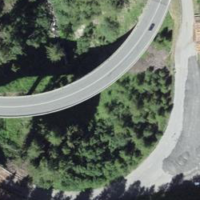
EUNIS habitat code: 43
Species observed at this site:
Carterocephalus palaemon
Mitopus morio
Thanasimus formicarius
Chiasmia clathrata
Polyommatus icarus
Pachytodes cerambyciformis
Misumena vatia